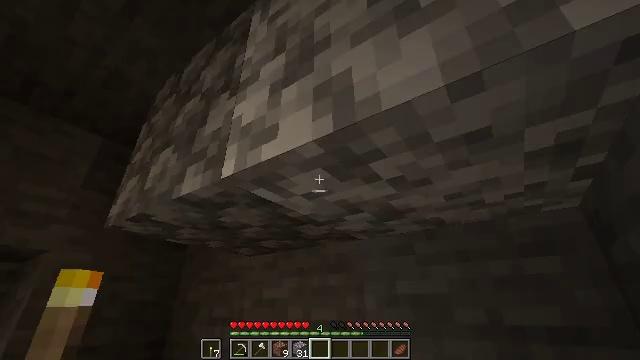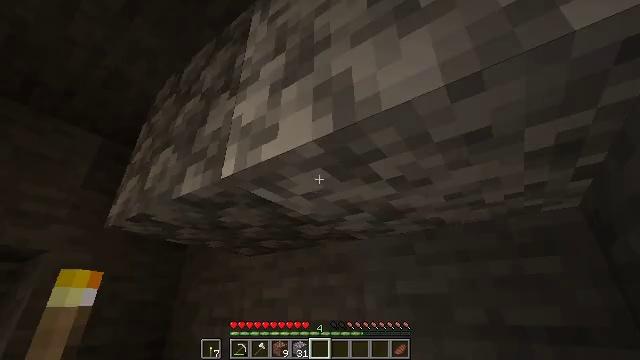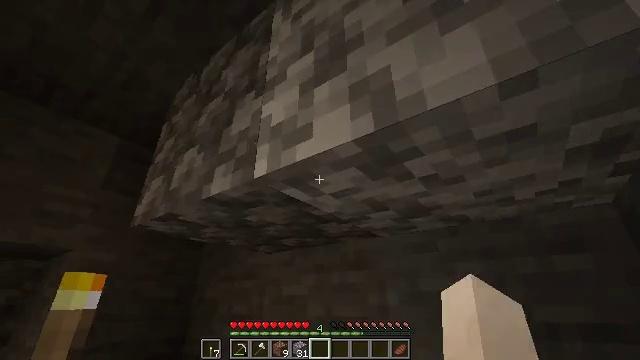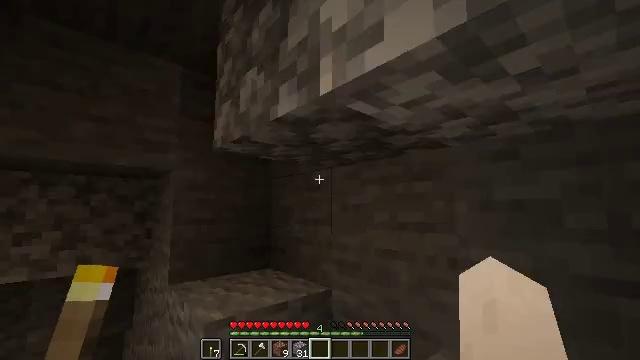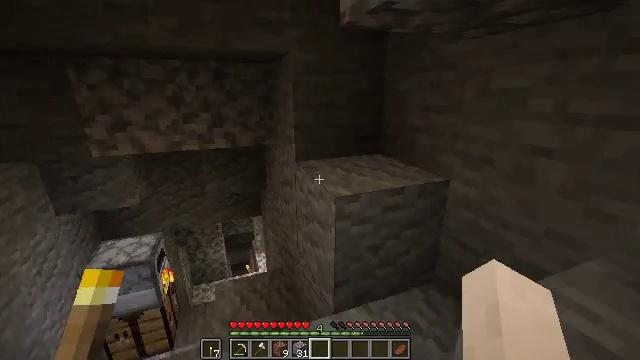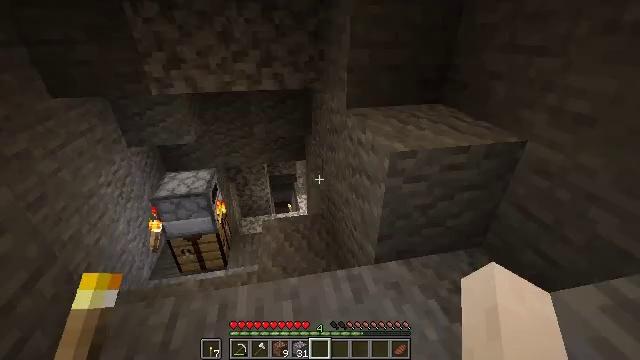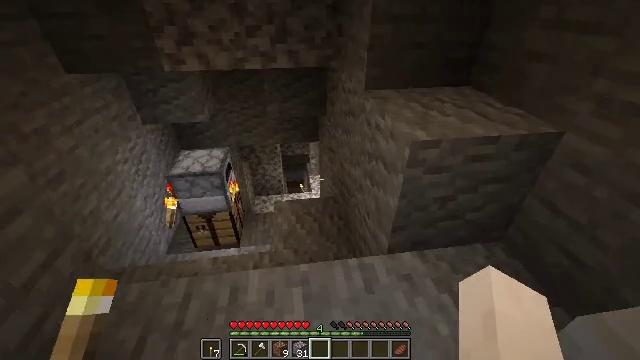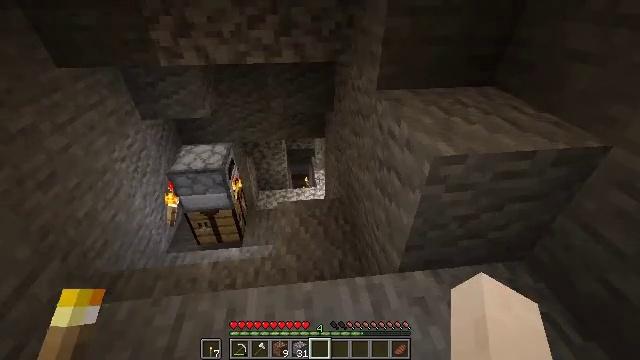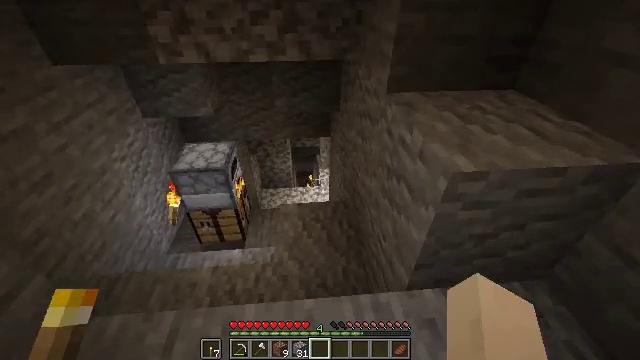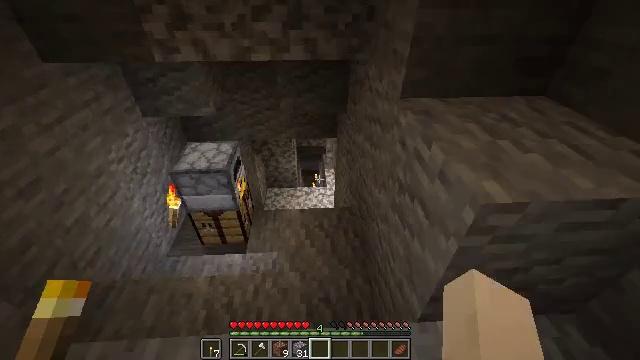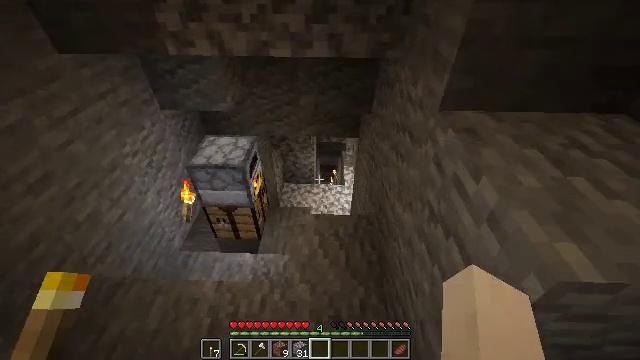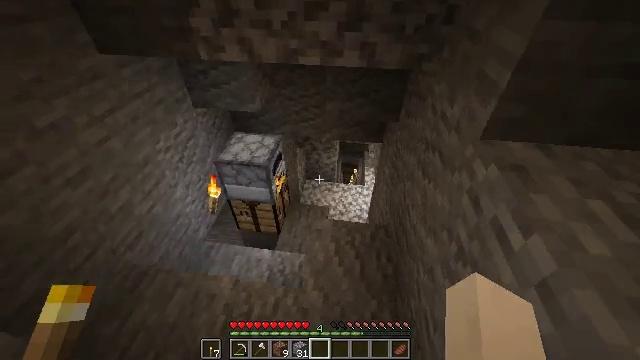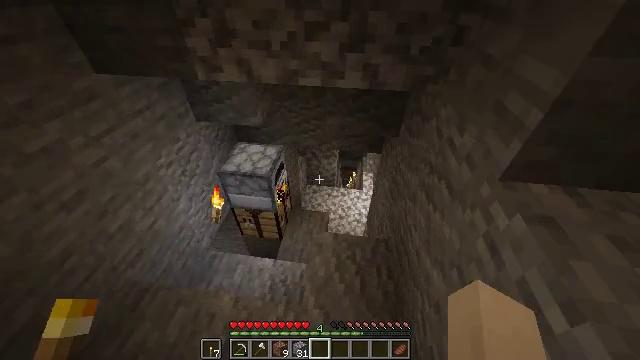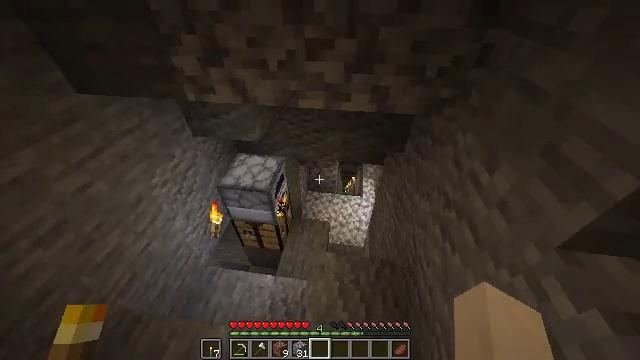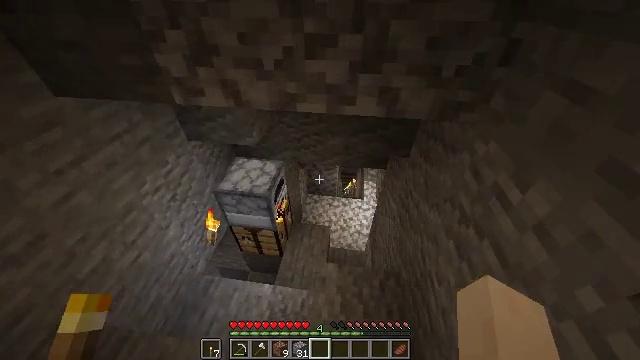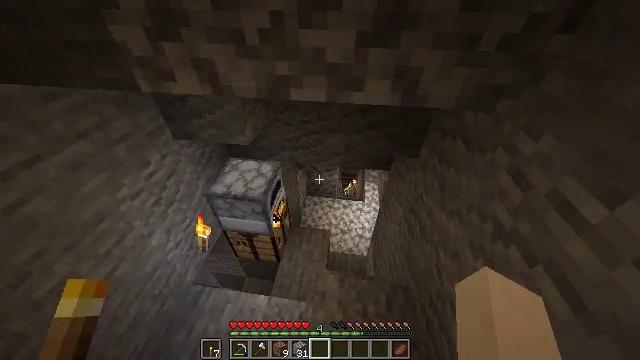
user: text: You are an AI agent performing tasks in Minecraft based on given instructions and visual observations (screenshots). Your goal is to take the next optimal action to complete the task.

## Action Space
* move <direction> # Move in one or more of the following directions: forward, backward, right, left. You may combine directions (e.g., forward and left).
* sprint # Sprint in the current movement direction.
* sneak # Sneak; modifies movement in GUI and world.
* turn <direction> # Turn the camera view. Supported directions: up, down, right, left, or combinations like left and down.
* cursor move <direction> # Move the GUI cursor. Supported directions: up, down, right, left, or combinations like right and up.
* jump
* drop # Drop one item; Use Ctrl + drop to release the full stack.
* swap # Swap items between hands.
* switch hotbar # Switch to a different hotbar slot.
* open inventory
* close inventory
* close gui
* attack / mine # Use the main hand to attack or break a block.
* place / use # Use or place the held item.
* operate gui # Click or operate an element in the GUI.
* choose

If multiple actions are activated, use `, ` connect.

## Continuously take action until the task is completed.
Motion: motion action
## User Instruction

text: Open the furnace and craft a gold ingot.
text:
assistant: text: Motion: no_op
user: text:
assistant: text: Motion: move left, turn left
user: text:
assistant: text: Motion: move left, turn left and down
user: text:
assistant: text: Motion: move left, turn left and down
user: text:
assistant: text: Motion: move forward and move left, turn left and down
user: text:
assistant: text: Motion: move forward and move left, turn left and down
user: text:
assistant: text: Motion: move forward, turn left and down
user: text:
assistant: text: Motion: move forward, turn left
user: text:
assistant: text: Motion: move forward, turn left
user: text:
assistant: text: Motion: move forward, sprint, turn left and down
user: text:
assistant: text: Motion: move forward, sprint, turn left and down
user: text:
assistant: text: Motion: move forward, sprint
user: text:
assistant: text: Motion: move forward, sprint
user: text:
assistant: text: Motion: move forward, sprint
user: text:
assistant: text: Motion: move forward, sprint
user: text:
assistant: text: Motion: move forward, sprint
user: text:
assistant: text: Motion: move forward, sprint
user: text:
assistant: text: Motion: move forward, sprint
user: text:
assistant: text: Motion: move forward
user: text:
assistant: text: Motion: move forward
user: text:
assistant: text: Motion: move forward
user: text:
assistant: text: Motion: move forward
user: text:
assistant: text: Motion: move forward
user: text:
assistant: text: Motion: move forward
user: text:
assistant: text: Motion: move forward
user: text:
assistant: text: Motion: no_op
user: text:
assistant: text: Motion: move right
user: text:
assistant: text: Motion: move right
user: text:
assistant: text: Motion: move right
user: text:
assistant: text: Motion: no_op